Aerial crown-view tile of a tropical tree (Barro Colorado Island, Panama), acquired 20240918:
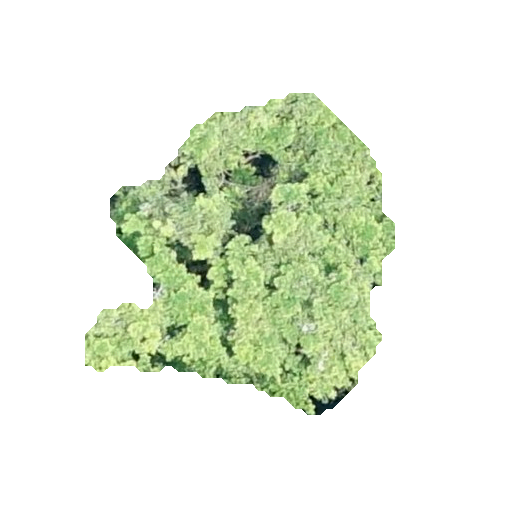
Species: Guapira myrtiflora
GBIF accepted scientific name: Guapira myrtiflora
Crown area: 103.234 m²